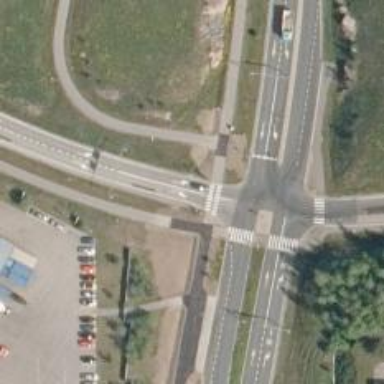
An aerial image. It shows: Trunk link road with asphalt surface.